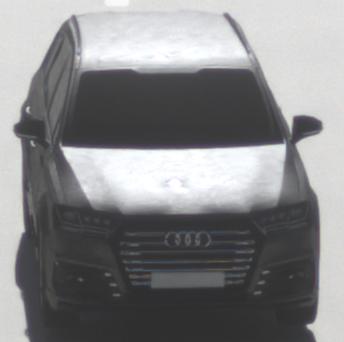
Make: Audi
Model: SQ7
Detailed model: -
Model produced from: 2016
Model produced until: 2018
Doors: 5
Color: gray
Road condition: dry road
Daytime: morning or afternoon
Contrast: medium contrast